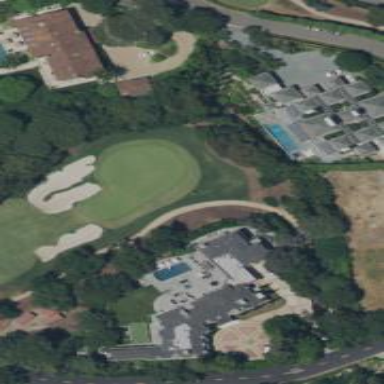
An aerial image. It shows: Golf hole.